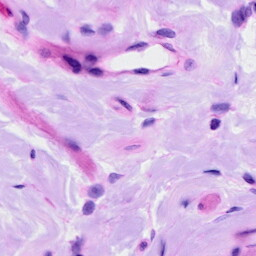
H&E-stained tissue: Ovarian